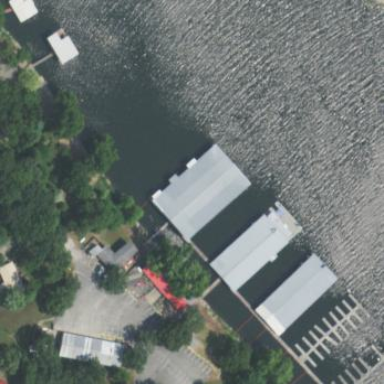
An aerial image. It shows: Building used for boat storage.